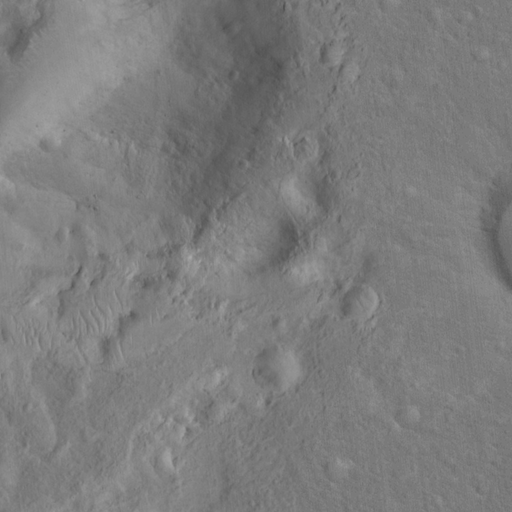
Objects detected: cone, cone